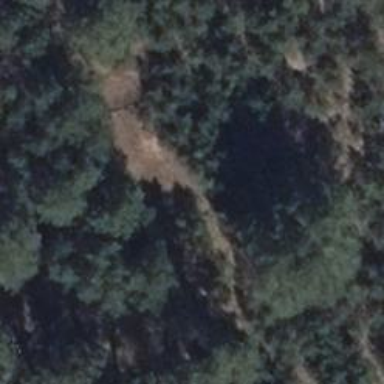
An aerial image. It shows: Forest area.